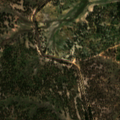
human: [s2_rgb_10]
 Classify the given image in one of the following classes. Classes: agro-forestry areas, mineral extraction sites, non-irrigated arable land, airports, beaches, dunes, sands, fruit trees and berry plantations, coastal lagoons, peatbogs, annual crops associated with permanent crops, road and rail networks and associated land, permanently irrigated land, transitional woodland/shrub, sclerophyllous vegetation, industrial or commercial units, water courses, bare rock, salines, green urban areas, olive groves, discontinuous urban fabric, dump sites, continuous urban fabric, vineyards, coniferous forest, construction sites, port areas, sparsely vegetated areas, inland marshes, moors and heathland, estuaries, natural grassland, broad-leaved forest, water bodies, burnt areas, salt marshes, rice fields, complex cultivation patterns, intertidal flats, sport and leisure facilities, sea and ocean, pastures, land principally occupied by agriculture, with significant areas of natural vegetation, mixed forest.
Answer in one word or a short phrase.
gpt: pastures, agro-forestry areas, broad-leaved forest